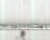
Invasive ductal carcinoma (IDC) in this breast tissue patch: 0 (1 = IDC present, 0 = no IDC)